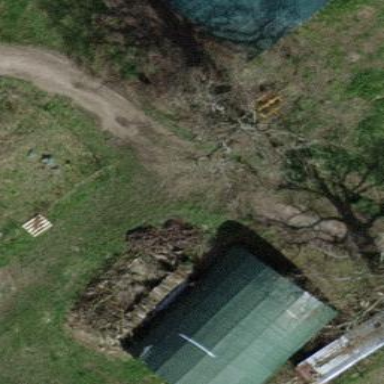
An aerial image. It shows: Shed building.